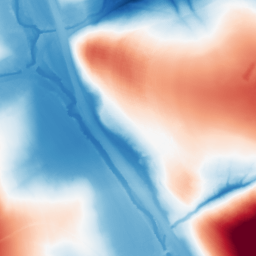
Category: morphological
Decomposition family: tophat_combined
Decomposition parameters: size: 100
Upsampling method: quintic
Upsampling parameters: scale: 2
Upsampling scale: 2